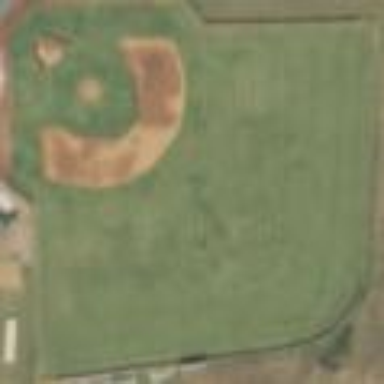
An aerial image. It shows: Baseball pitch for leisure land activities.